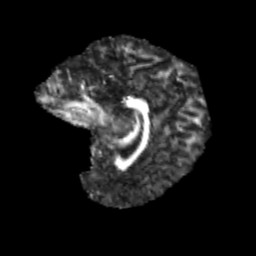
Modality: FA
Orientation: sagittal
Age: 12
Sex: female
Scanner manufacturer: siemens
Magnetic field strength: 3 T
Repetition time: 3.8 s
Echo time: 0.07 s